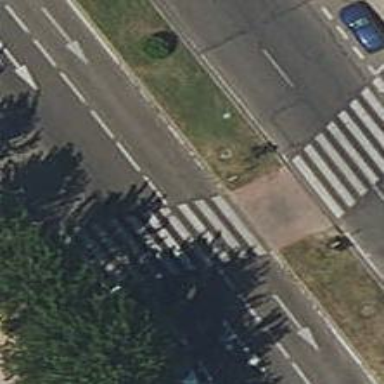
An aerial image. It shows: Kerb serving as barrier.